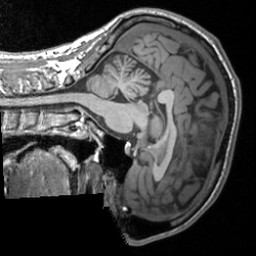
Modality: T1w
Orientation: sagittal
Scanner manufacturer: siemens
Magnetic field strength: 3 T
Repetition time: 1.9 s
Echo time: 0.00226 s